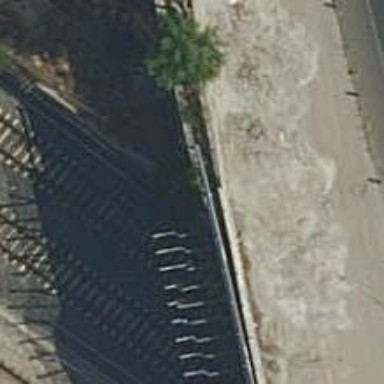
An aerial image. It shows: Railway tunnel with electrified contact lines.